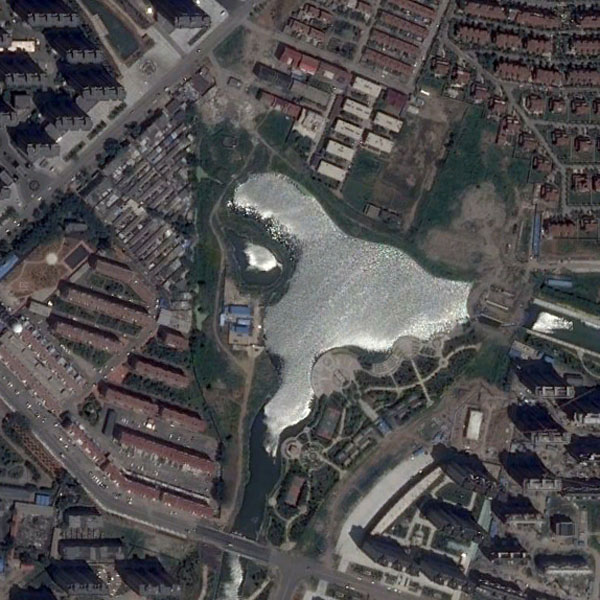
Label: Park